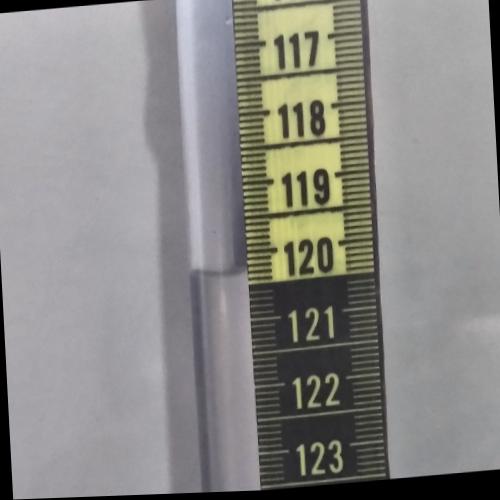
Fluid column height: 120.3 cm